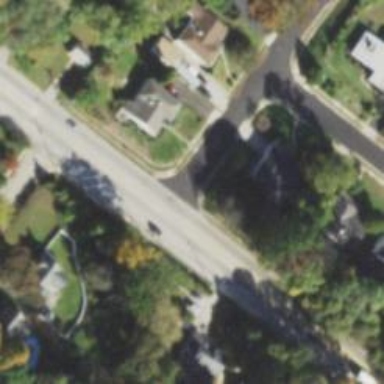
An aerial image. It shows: Unmarked crossing on footway.